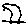
Label: bird